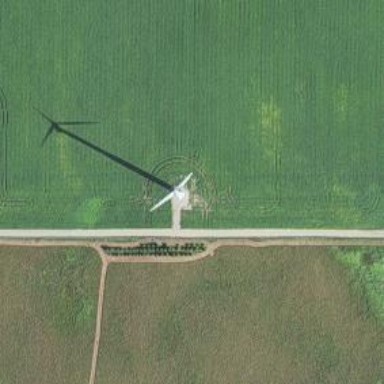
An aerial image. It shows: Wind power generator utilizing wind turbines.